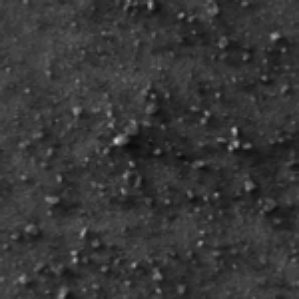
Label: frost